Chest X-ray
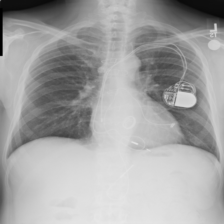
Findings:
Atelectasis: negative
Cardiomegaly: negative
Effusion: negative
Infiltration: negative
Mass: negative
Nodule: negative
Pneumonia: negative
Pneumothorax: negative
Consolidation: negative
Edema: negative
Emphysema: negative
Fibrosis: negative
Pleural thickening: negative
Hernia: negative